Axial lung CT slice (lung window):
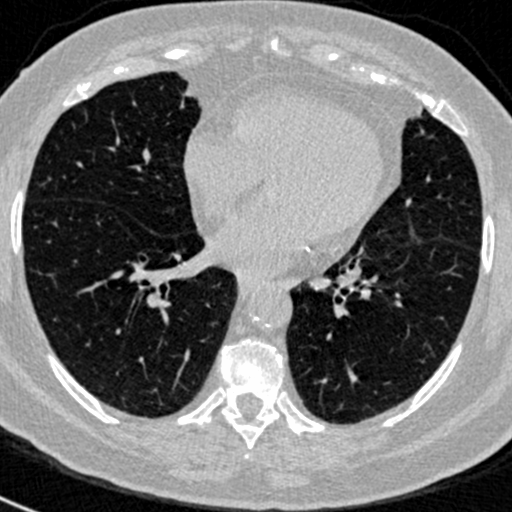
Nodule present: no